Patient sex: F
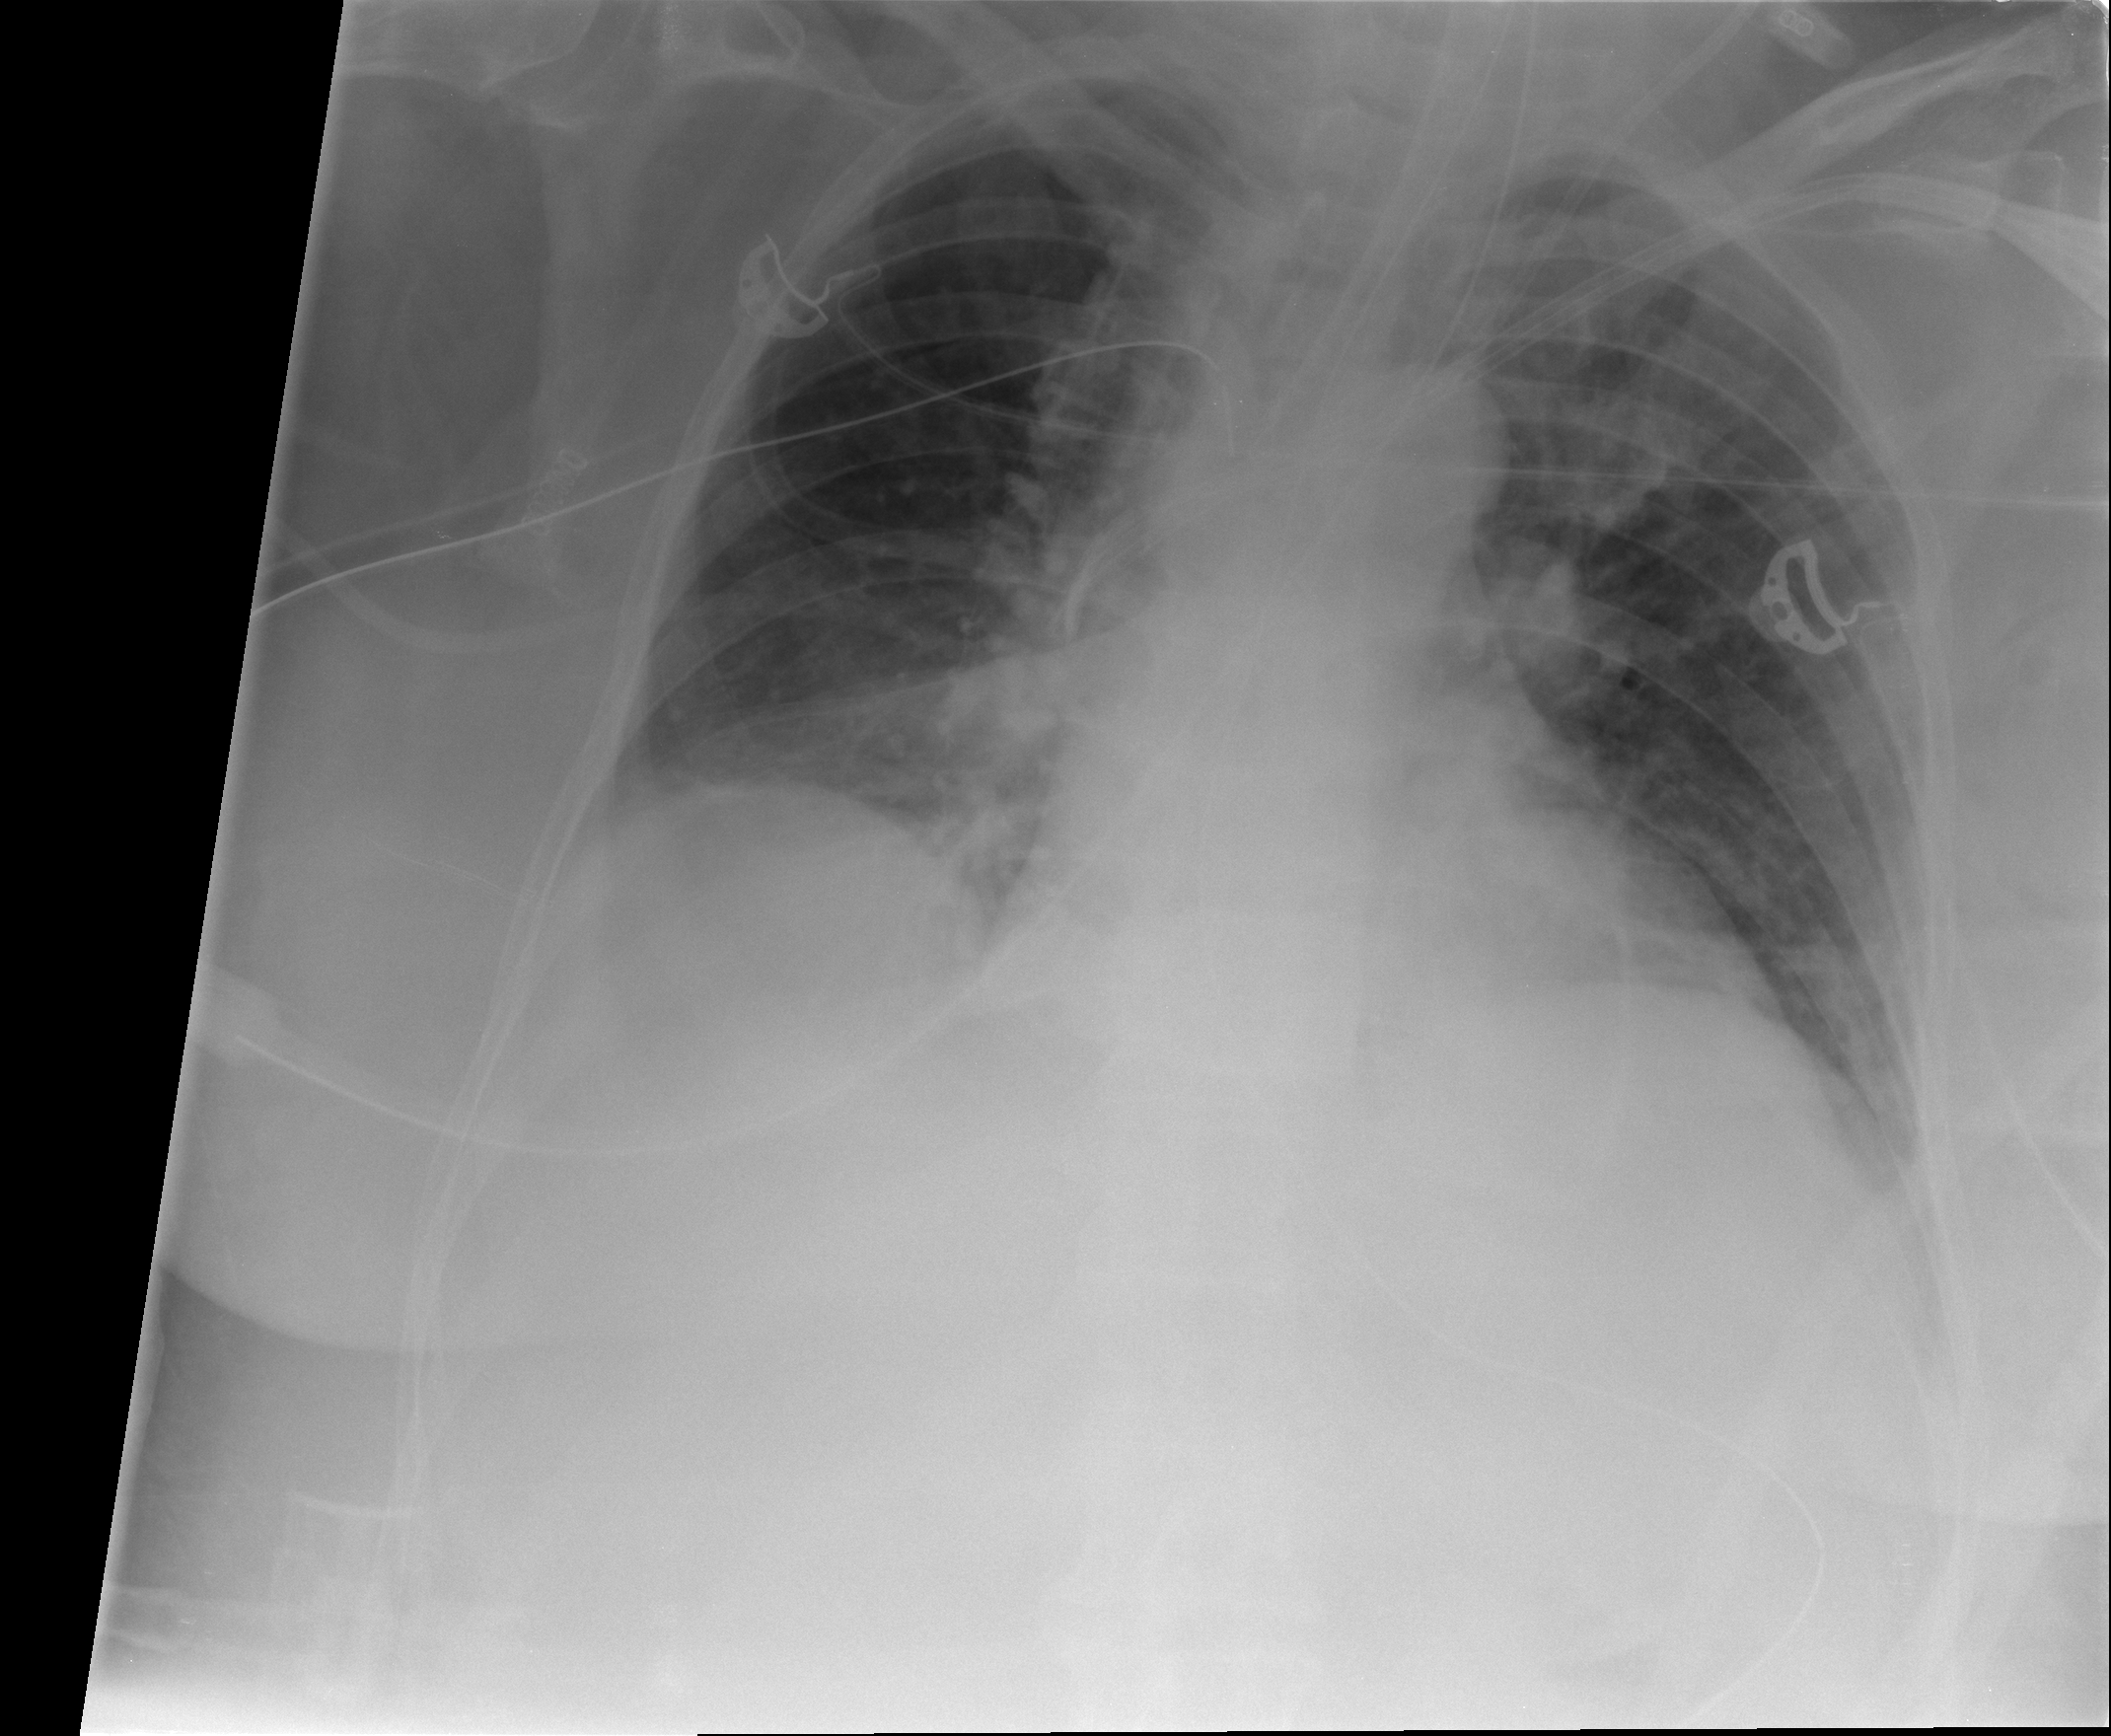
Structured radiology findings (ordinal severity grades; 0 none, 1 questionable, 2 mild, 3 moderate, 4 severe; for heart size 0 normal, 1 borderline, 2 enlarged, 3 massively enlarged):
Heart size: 0
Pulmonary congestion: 2
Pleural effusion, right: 2
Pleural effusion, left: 2
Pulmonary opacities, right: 0
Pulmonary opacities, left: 2
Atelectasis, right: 2
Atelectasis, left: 2